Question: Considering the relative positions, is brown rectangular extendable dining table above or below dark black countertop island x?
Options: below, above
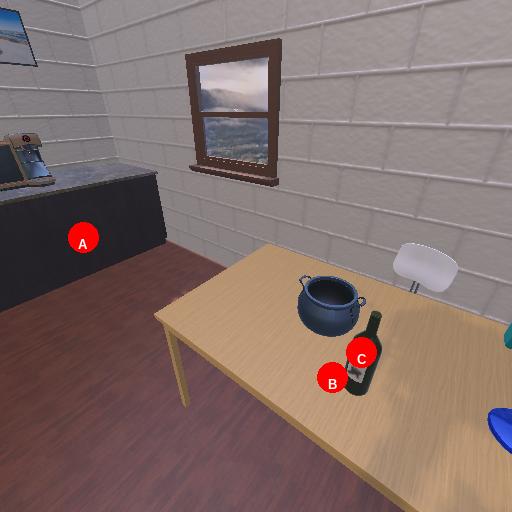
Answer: below